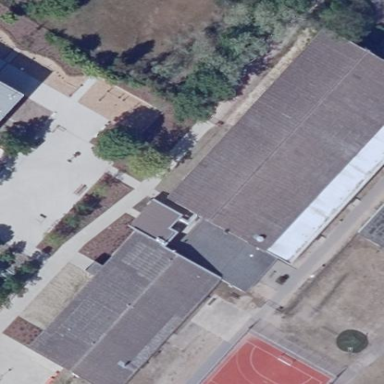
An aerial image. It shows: School building or complex.